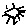
Label: sun